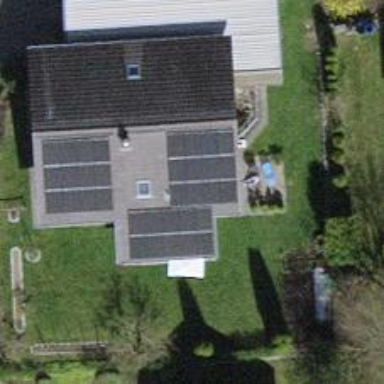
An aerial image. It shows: Solar power generator using photovoltaic method with solar photovoltaic panel types.